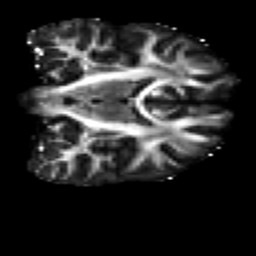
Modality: FA
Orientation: coronal
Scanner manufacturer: ge
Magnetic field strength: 3 T
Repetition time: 7.98 s
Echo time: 0.0701 s